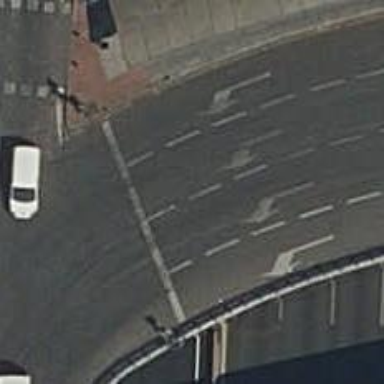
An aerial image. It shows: Road with traffic signals.